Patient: sex M, age 78
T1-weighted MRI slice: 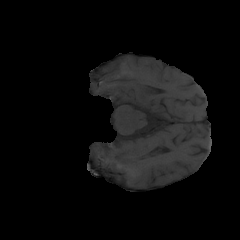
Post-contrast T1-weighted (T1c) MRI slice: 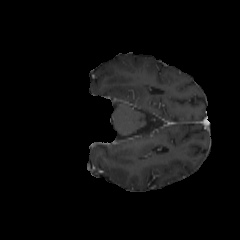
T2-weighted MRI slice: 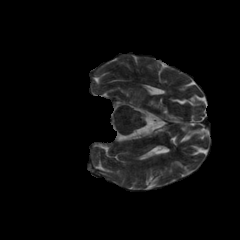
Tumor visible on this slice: no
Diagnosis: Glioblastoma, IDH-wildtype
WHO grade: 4